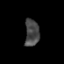
Tissue: prostate
Cell type: T cells
Senescence score: 0.2953
Nuclear area (px): 380
Mean DAPI intensity: 71.887